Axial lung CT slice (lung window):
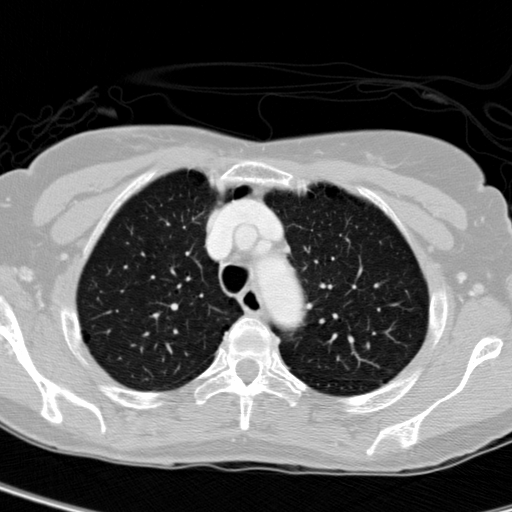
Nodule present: no